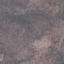
Land use / land cover class: HerbaceousVegetation